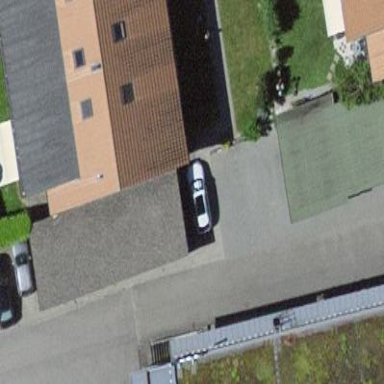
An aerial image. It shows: View of roof of building.